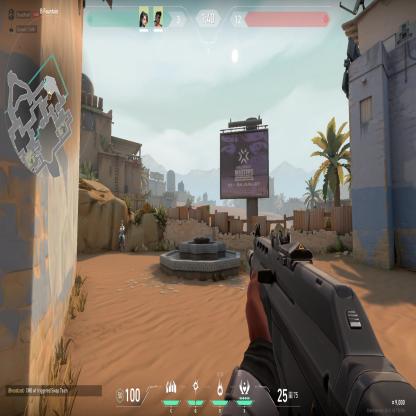
Label: teammate